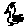
Label: bird